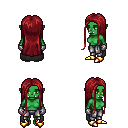
a pixel art fantasy rpg character, female body template, orc, green skin, black cape, metal pants, brunette extra-long hairstyle, metal gloves, gold boots, four views (front, back, left, right), 2x2 character sprite sheet, small pixel art, hard edges, no anti-aliasing